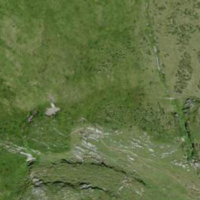
EUNIS habitat code: 26
Species observed at this site:
Erebia tyndarus